Aerial crown-view tile of a tropical tree (Barro Colorado Island, Panama), acquired 20241216:
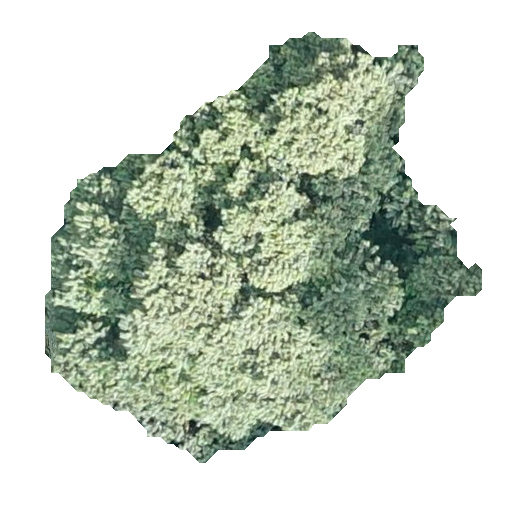
Species: Luehea seemannii
GBIF accepted scientific name: Luehea seemannii
Crown area: 171.436 m²